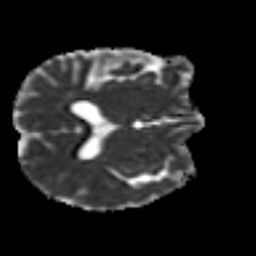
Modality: MD
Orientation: axial
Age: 47
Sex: female
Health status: ill
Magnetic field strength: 3 T
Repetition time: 8.4 s
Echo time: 0.0926 s